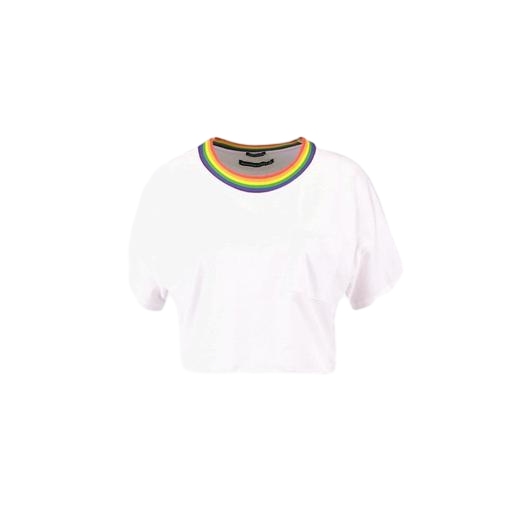
multicolor women’s white large t-shirt, white rainbow tee, multicolor white t-shirt, white background